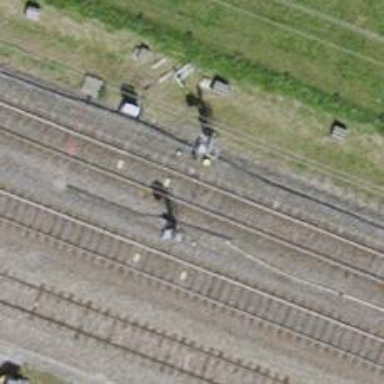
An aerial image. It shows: Single railway track with electrification through contact line.